Aerial crown-view tile of a tropical tree (Barro Colorado Island, Panama), acquired 20250915:
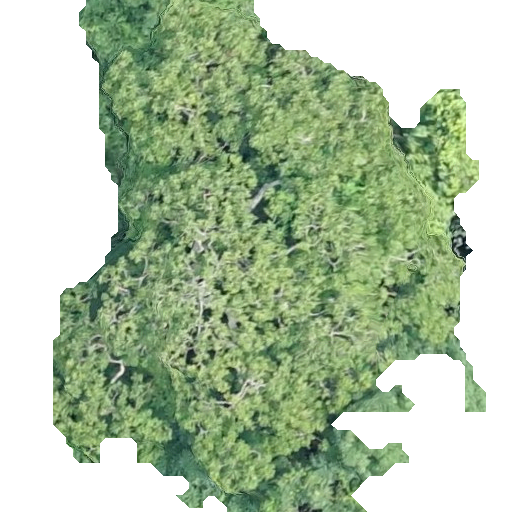
Species: Astronium graveolens
GBIF accepted scientific name: Astronium graveolens
Crown area: 243.652 m²